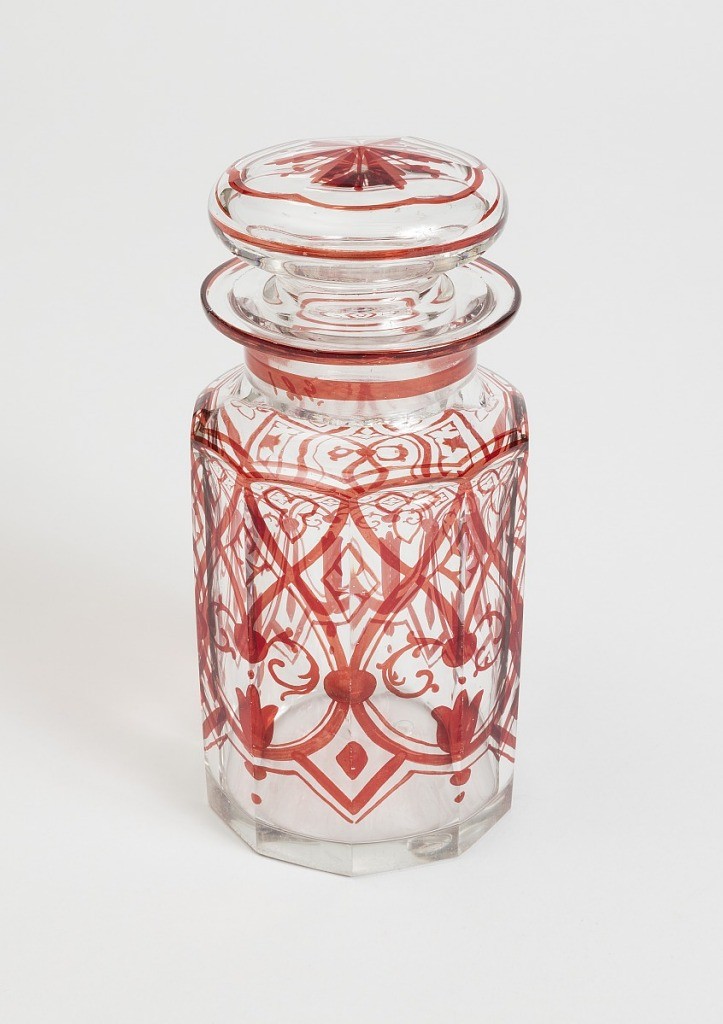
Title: Condiment Bottle
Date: ca. 1870
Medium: glass
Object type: condiment bottle
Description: Clear faceted glass bottle with a flat-disc shape stopper. The bottle is decorated with a translucent red organic design with repeating drop and pointed arch shapes. The stopper features a floral design.